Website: bh-photo
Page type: store-pickup
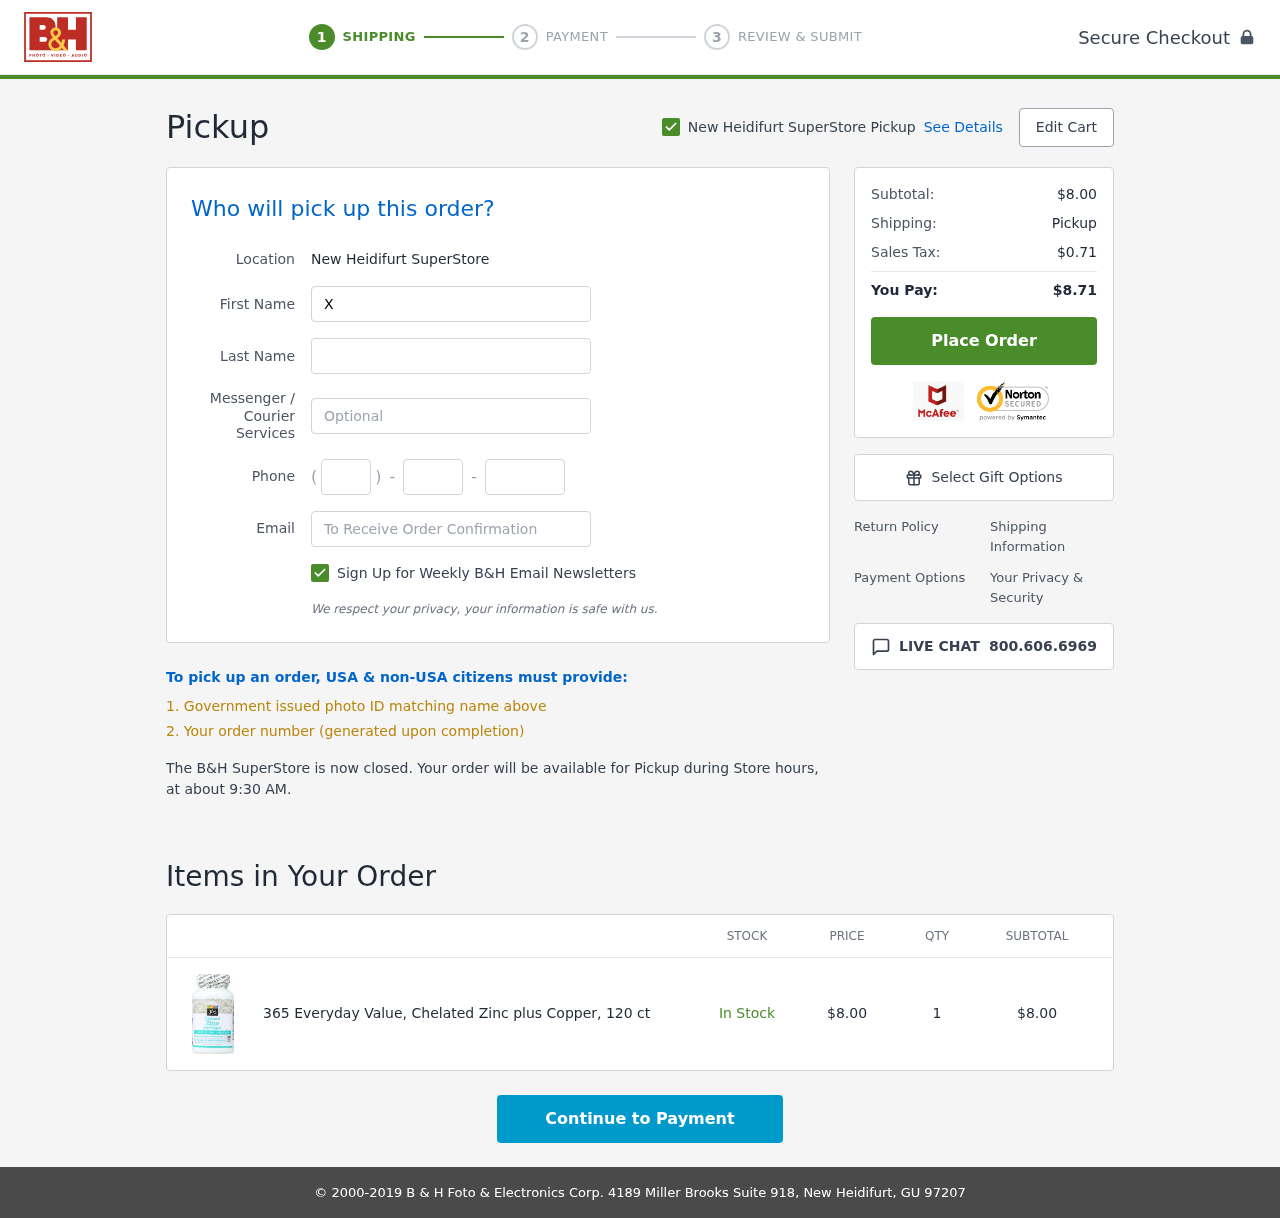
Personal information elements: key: PII_EMAIL
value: xgray@yahoo.com
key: PII_FIRSTNAME
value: Xavier
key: PII_LASTNAME
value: Gray
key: PII_LOCATION1_CITY
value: New Heidifurt SuperStore Pickup
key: PII_LOCATION1_CITY
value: New Heidifurt SuperStore
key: PII_PHONE_AREA
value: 436
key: PII_PHONE_PREFIX
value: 623
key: PII_PHONE_SUFFIX
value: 6453
Product elements: key: PRODUCT1_NAME
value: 365 Everyday Value, Chelated Zinc plus Copper, 120 ct
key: PRODUCT1_PRICE
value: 8
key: PRODUCT1_QUANTITY
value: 1
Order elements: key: ORDER_SUBTOTAL
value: $8.00
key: ORDER_TAX
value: $0.71
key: ORDER_TOTAL
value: $8.71